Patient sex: M
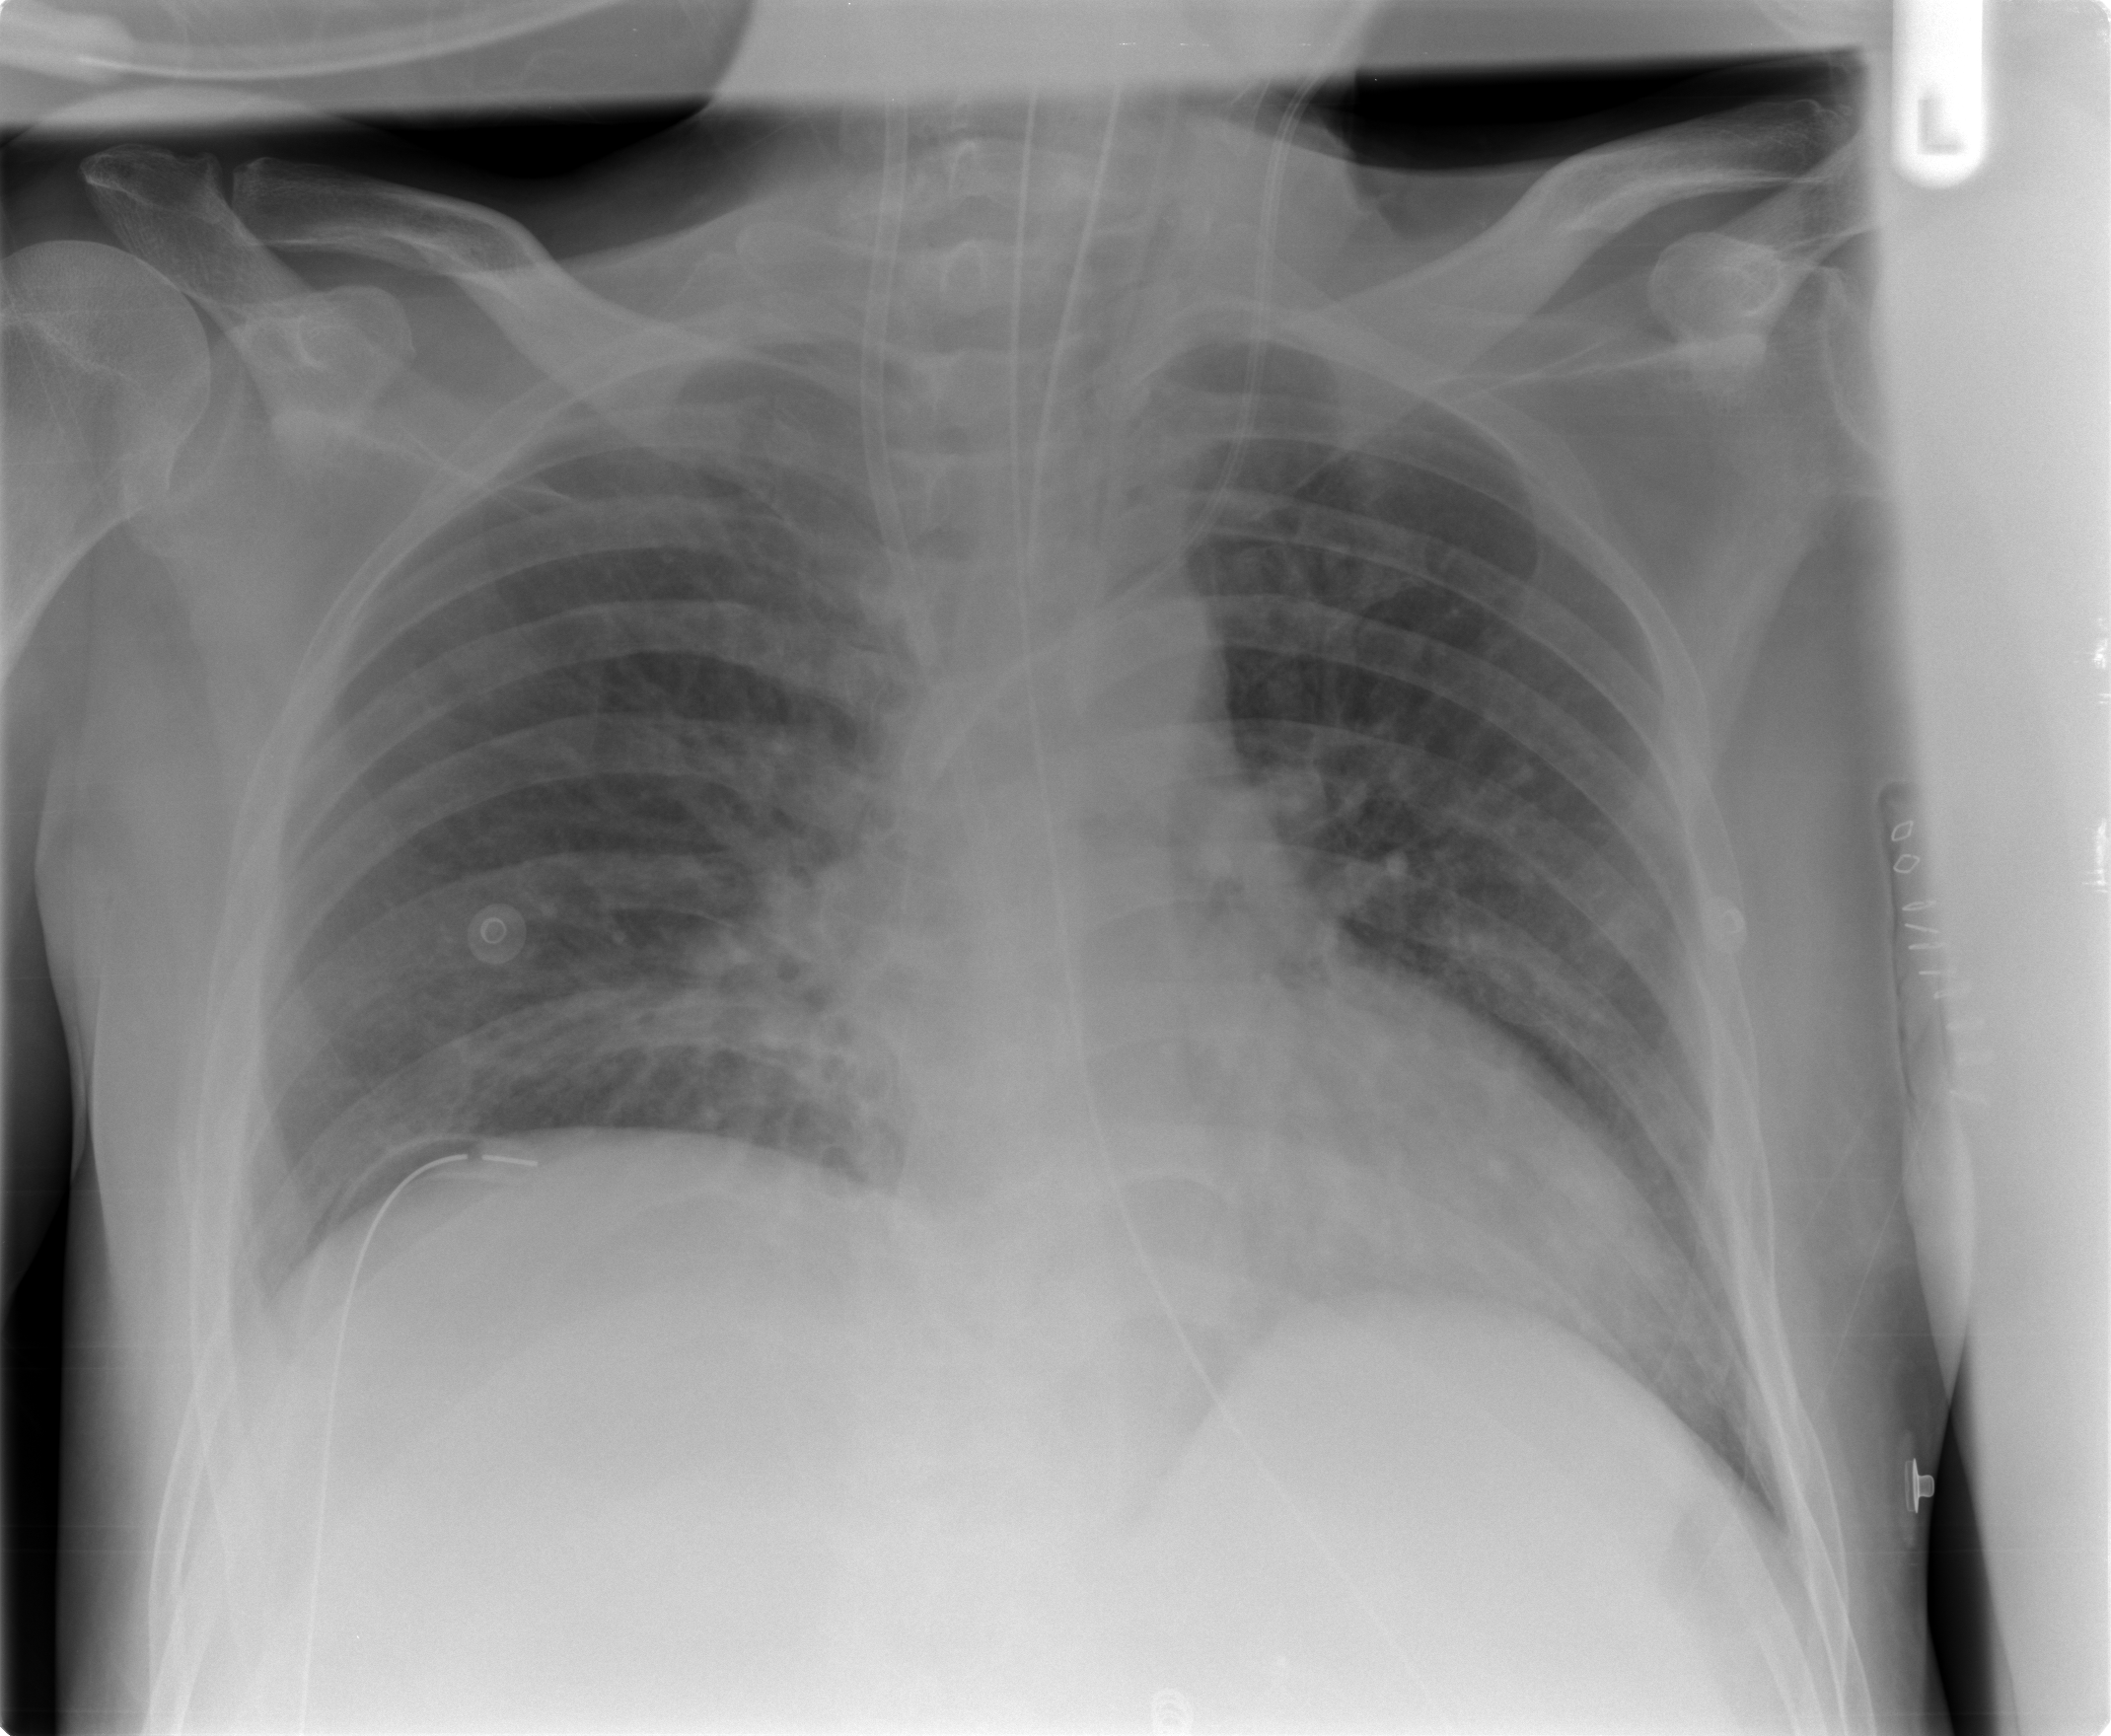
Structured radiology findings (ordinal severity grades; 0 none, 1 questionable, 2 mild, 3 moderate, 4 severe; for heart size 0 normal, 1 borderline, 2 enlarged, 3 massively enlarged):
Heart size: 2
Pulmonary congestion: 3
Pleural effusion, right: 1
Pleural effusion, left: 0
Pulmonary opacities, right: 3
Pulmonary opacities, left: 2
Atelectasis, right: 2
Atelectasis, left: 2